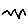
Label: zigzag